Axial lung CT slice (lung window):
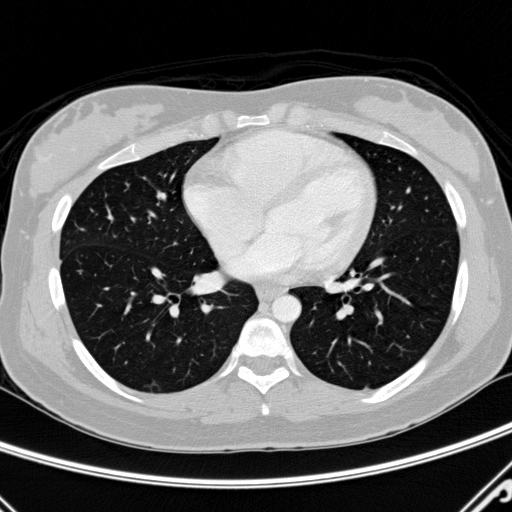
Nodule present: no